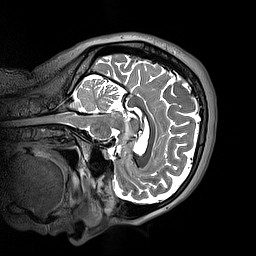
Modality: T2w
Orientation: sagittal
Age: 43
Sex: female
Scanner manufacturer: siemens
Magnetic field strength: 3 T
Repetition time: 3.2 s
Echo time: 0.412 s